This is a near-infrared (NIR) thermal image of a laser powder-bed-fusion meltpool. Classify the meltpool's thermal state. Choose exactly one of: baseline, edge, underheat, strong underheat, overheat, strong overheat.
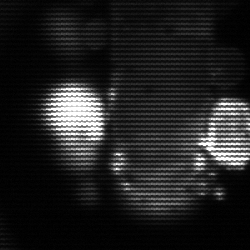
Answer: strong underheat